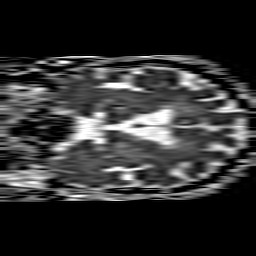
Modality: ADC
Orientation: coronal
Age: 75
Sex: male
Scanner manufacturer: philips
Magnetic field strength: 1.5 T
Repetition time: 4.038 s
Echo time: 0.09904 s